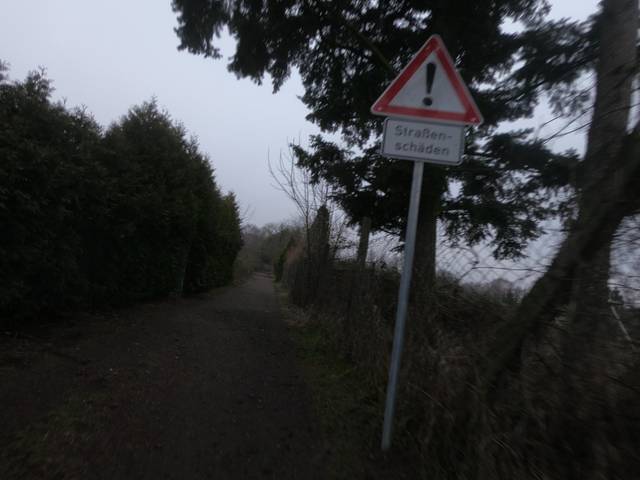
Region: Germany
Coordinates: 54.08, 12.12